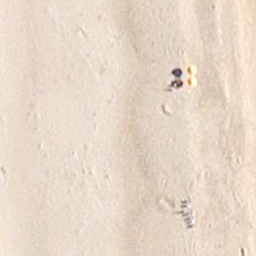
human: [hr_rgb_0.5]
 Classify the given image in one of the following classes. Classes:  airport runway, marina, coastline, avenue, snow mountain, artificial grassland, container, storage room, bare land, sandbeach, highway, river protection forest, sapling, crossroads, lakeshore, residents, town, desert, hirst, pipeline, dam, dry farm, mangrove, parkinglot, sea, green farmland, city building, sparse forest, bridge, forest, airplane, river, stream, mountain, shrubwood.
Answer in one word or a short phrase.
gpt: sandbeach